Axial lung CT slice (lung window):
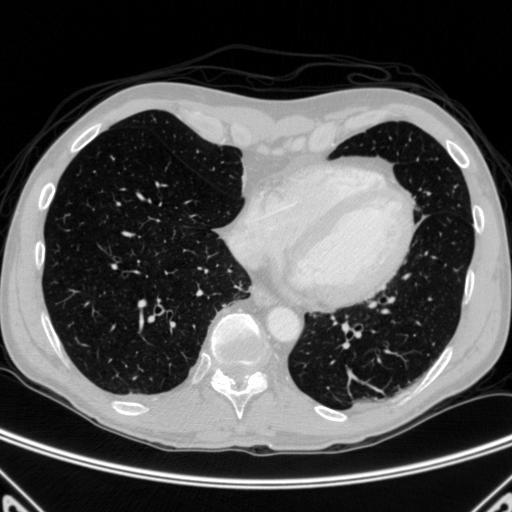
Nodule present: no